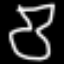
Label: hourglass